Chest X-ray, PA view. Patient: 32 years old, sex M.
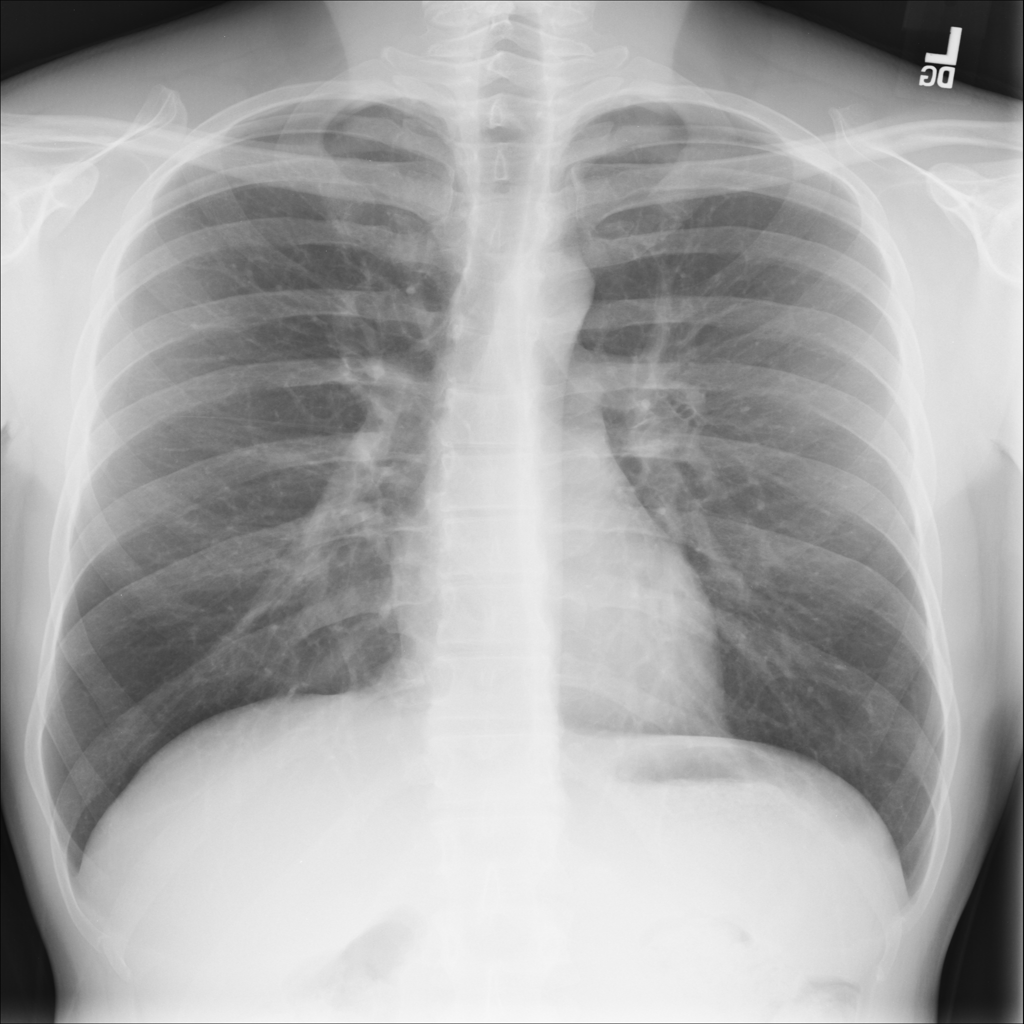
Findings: No Finding